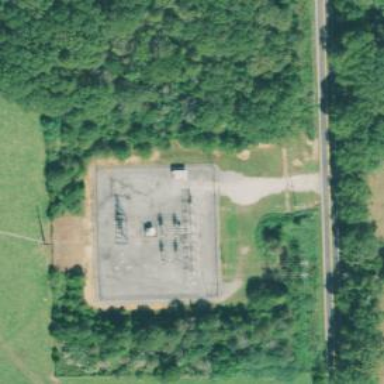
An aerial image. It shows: There is distribution substation enclosed by fence.